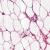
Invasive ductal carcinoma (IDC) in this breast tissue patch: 0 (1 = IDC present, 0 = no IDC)